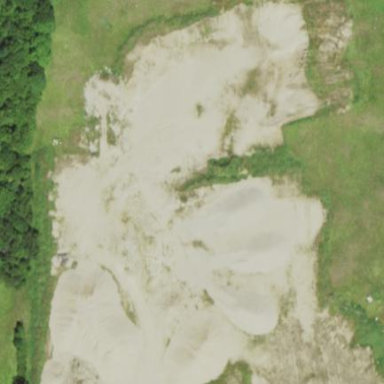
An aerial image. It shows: Quarry rich in sand and gravel resources.